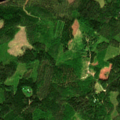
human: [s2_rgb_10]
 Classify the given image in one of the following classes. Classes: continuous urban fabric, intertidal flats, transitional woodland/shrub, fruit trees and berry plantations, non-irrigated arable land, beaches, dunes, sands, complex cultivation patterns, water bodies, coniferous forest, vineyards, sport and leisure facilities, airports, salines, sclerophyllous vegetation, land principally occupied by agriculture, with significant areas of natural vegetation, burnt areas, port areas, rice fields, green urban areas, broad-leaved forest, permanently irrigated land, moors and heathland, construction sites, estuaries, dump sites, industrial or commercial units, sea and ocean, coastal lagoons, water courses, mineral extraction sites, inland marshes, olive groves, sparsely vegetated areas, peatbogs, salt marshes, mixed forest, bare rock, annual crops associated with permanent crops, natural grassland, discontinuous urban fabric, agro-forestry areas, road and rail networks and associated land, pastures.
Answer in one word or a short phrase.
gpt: coniferous forest, mixed forest, transitional woodland/shrub